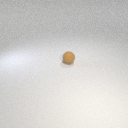
small brown rubber sphere